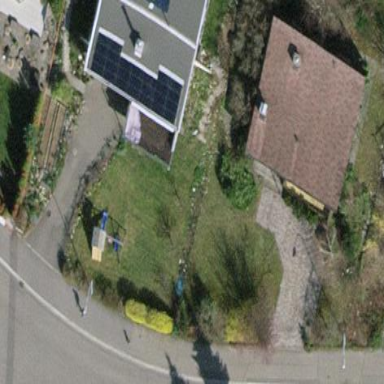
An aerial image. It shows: Detached building.